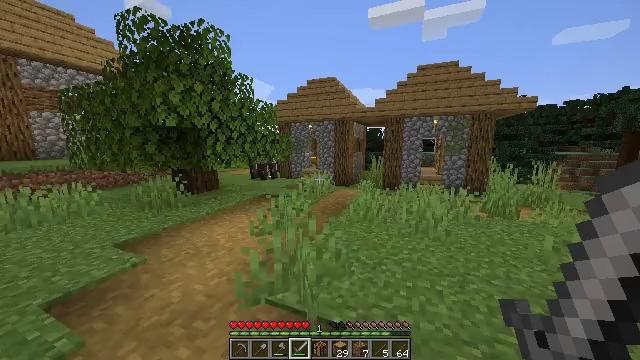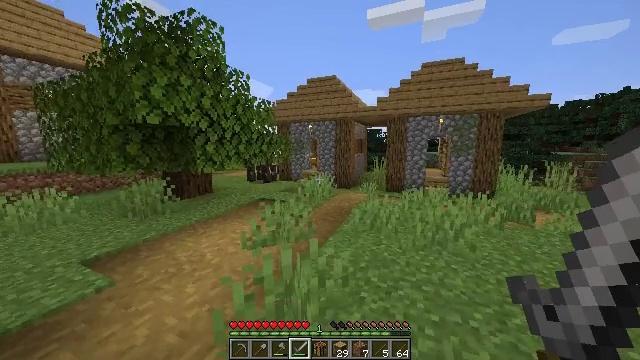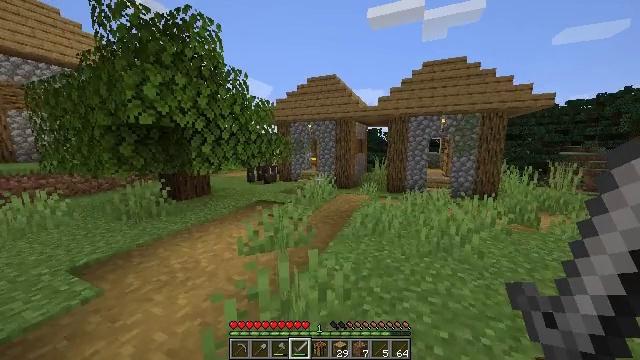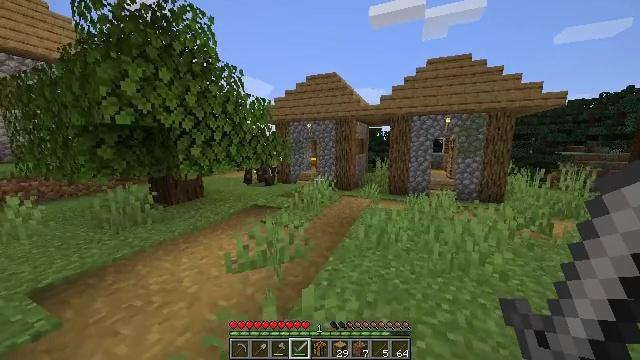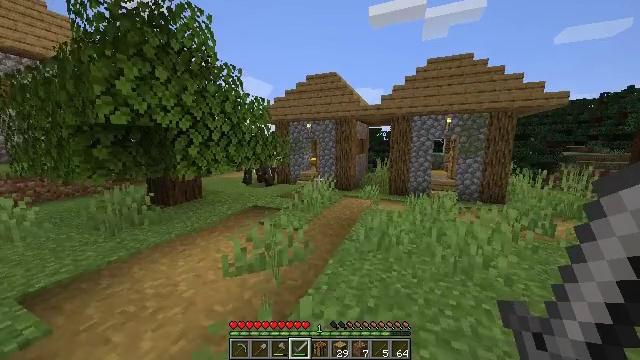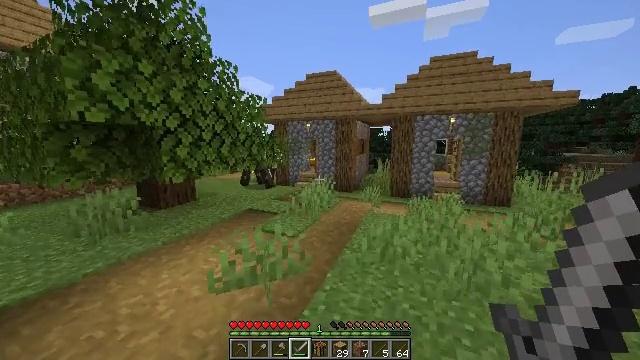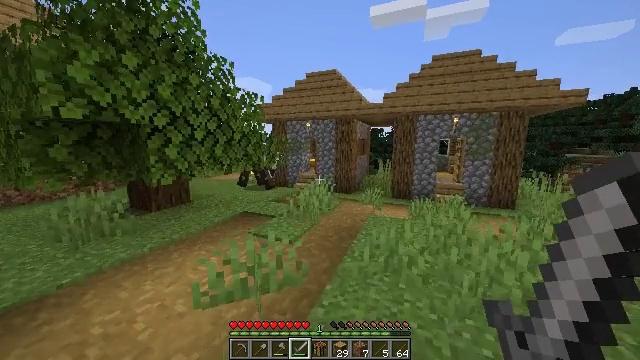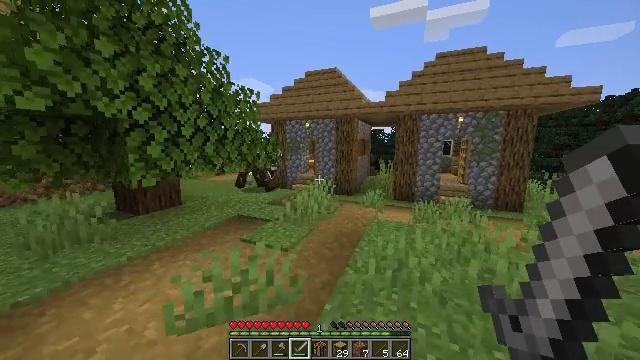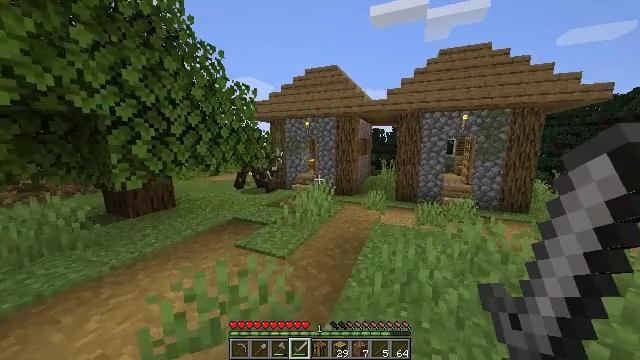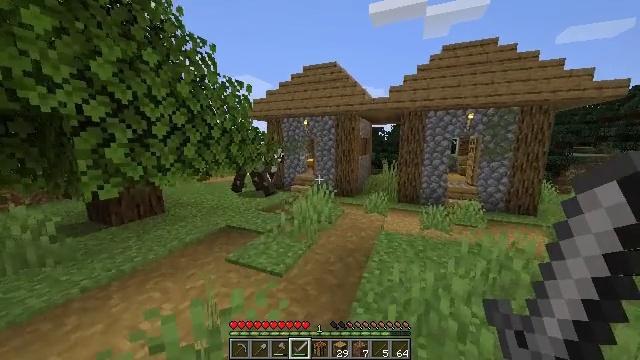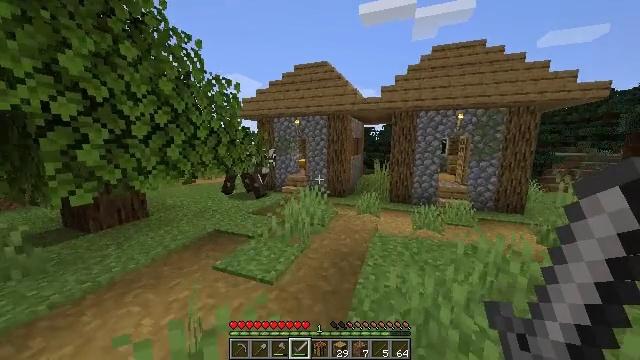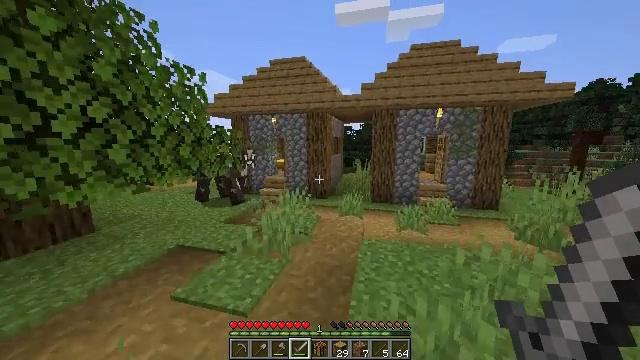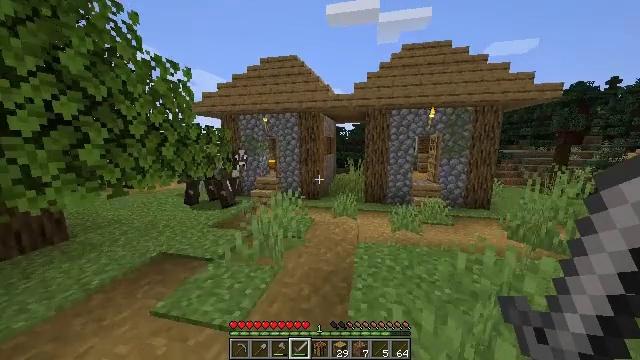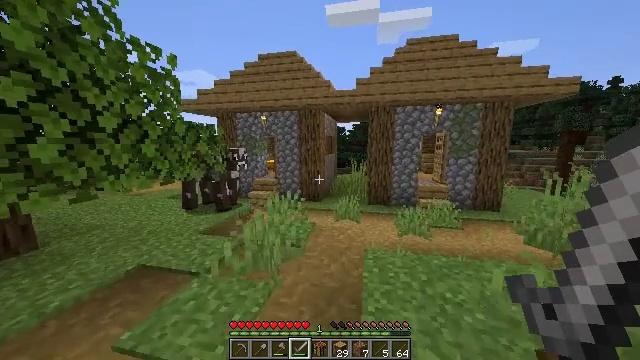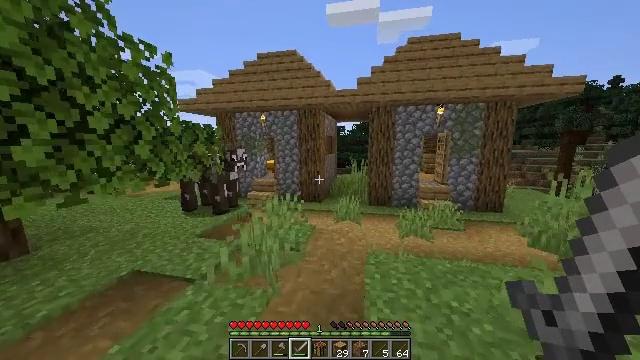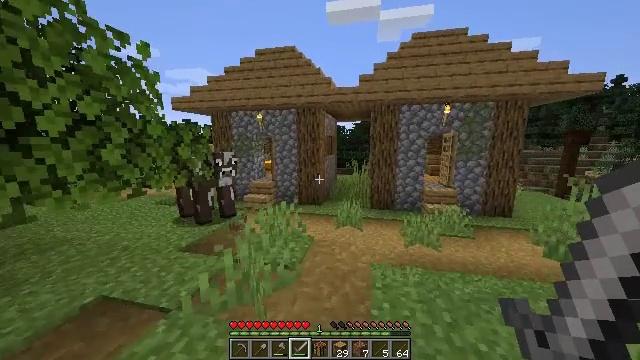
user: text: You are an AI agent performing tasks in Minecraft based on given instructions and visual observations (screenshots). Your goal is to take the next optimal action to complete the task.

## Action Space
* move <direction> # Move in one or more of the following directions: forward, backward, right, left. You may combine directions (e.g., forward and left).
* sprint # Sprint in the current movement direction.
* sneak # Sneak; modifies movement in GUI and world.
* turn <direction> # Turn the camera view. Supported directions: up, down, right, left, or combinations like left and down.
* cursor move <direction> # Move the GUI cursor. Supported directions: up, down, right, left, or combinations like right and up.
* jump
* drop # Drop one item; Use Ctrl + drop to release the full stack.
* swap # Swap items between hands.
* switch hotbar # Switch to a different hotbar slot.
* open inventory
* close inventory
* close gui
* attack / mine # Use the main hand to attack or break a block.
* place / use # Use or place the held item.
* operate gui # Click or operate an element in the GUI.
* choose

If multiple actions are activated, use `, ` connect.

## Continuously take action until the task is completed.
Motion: motion action
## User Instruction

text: Attack the cauldron to retrieve it.
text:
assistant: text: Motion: move forward, sprint
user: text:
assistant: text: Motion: move forward, sprint
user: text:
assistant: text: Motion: move forward, sprint
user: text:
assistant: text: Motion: move forward, sprint
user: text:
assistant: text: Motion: move forward, sprint
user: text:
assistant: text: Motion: move forward, sprint
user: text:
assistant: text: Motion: move forward, sprint
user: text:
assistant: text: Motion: move forward, sprint
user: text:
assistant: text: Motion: move forward, sprint
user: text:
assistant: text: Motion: move forward, sprint, turn right
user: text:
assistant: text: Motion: move forward, sprint, turn right
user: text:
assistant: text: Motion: move forward, sprint, turn right
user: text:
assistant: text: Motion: move forward, sprint
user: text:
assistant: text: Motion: move forward, sprint
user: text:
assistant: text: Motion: move forward, sprint
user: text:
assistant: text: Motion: move forward, sprint
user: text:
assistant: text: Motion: move forward, sprint
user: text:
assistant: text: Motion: move forward, sprint
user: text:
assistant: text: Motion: move forward, sprint
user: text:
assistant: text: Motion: move forward, sprint
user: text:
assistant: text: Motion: move forward, sprint
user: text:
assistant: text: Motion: move forward, sprint
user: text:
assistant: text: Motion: move forward, sprint, turn left
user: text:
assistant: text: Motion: move forward, sprint, turn left
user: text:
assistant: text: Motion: move forward, sprint, turn left
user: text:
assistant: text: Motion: move forward and move left, sprint, turn left
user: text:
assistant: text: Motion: move forward and move left, sprint, turn left
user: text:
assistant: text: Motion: move forward and move left, sprint
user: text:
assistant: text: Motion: move forward, sprint
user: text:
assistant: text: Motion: move forward, sprint